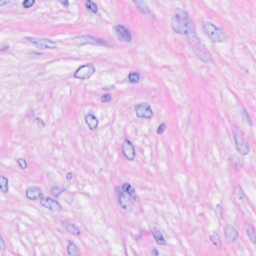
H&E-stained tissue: Breast